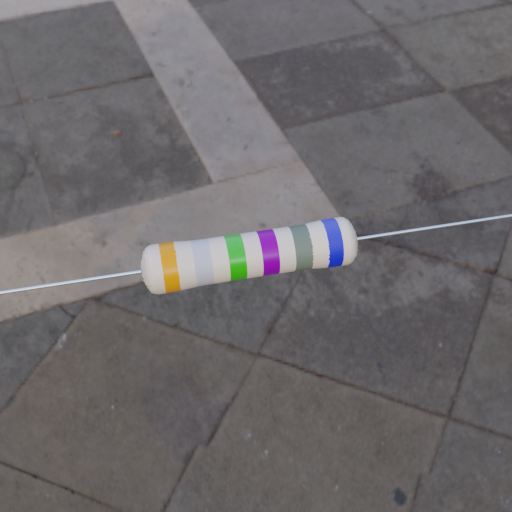
Resistor colour bands (in order): orange, silver, green, violet, gray, blue